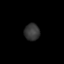
Tissue: lung
Cell type: Fibroblasts
Senescence score: 0.5605
Nuclear area (px): 254
Mean DAPI intensity: 53.953